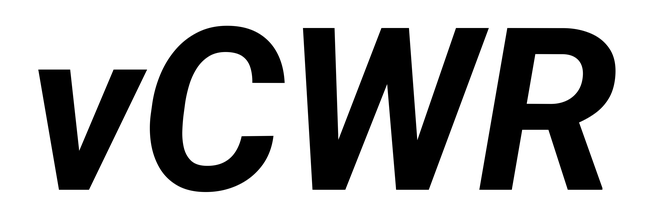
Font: Roboto-Italic_Bold_Italic